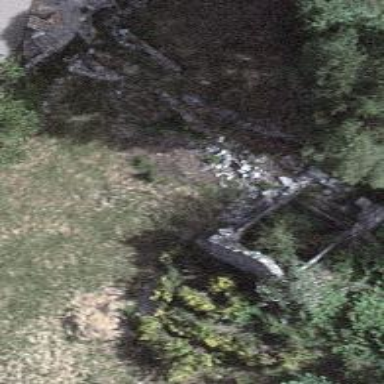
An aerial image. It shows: Historic site showcasing ruins of ancient building.